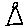
Label: triangle